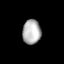
Tissue: lung
Cell type: Epithelial cells
Senescence score: 0.2414
Nuclear area (px): 437
Mean DAPI intensity: 179.625